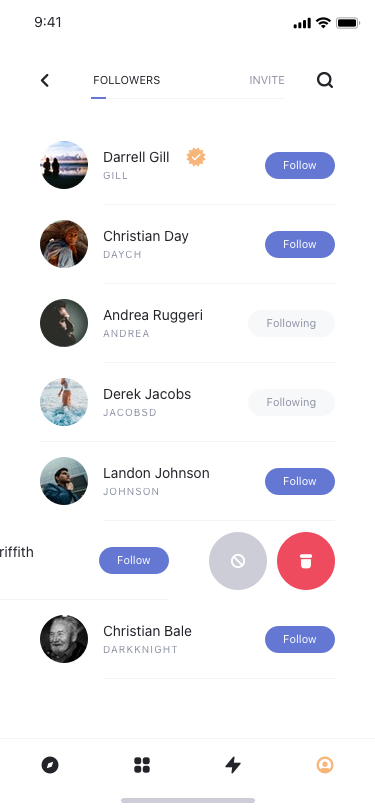
Text in this UI design:
DarkKnight
Christian Bale
Johnson
Landon Johnson
jacobsd
Derek Jacobs
Andrea
Andrea Ruggeri
daych
Christian Day
gill
Darrell Gill
FOLLOWERS
INVITE